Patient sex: M
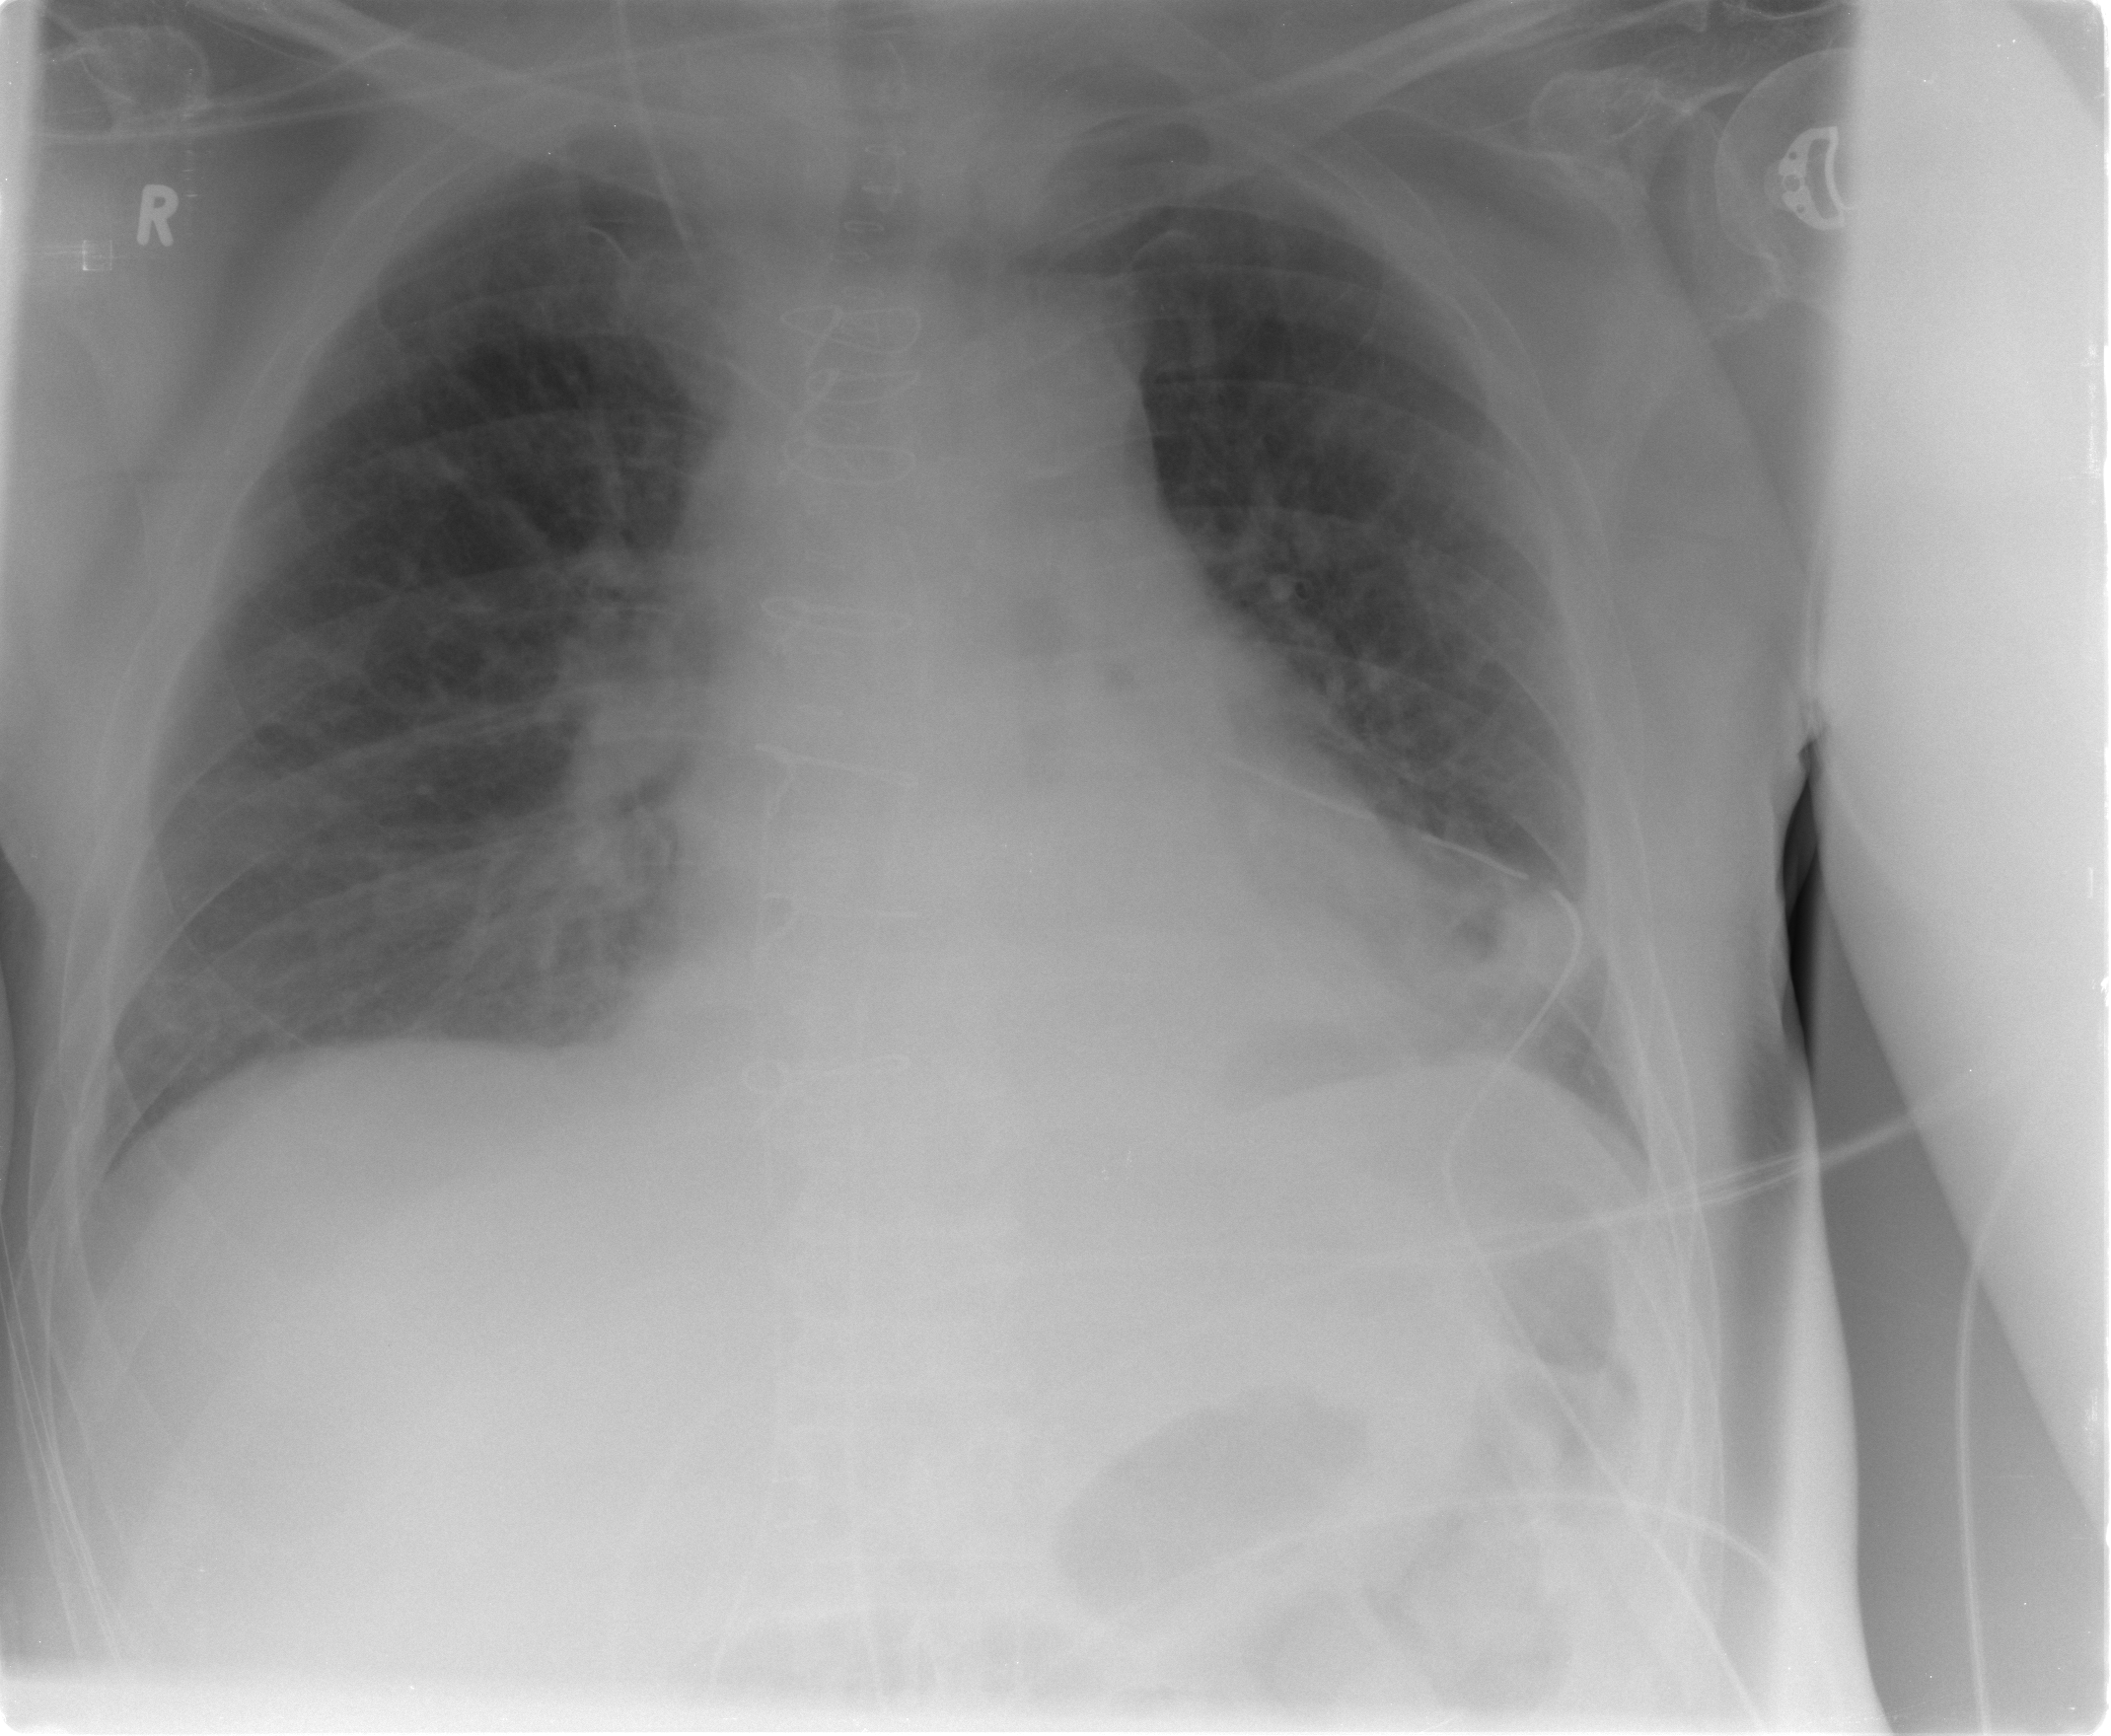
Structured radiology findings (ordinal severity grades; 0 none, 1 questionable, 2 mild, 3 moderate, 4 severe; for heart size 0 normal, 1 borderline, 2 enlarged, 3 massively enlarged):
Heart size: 0
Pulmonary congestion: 1
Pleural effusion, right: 0
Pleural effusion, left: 0
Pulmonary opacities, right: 0
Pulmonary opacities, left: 0
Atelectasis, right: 0
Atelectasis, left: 2